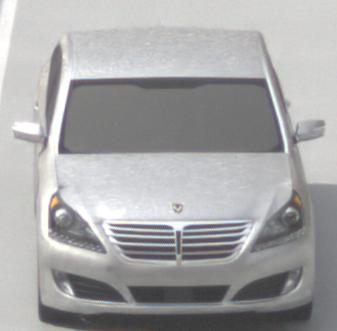
Make: Hyundai
Model: Equus
Detailed model: Gen. 2 VI
Model produced from: 2009
Model produced until: 2016
Doors: 4
Color: white
Road condition: dry road
Daytime: morning or afternoon
Contrast: low contrast